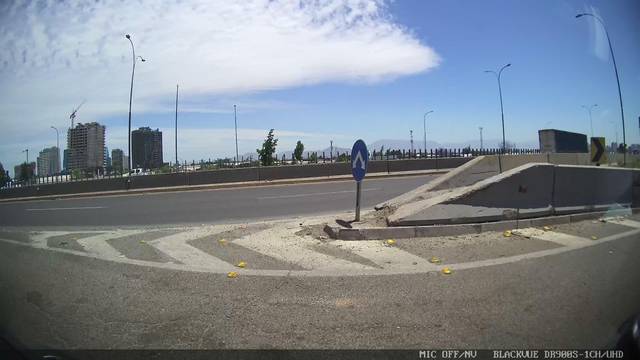
Region: Chile
Coordinates: -33.478, -70.685